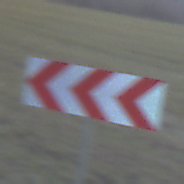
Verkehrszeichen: RichtungstafelnInKurvenGrossRechts
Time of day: SunriseSunset
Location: Outdoor (Nature)
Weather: PartlyCloudy
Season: NotSpecified
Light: Natural